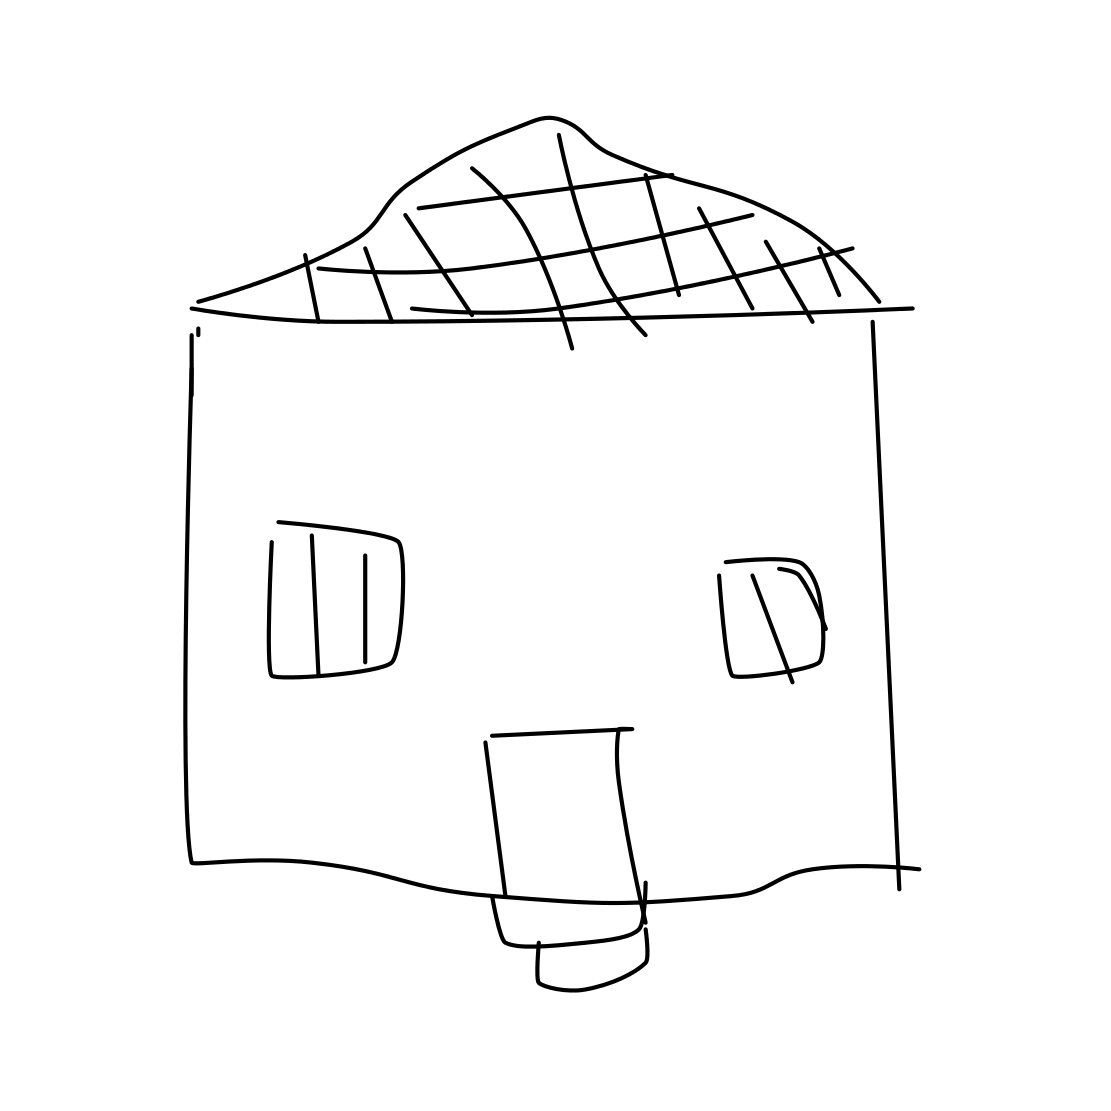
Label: house